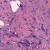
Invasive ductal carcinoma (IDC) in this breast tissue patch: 1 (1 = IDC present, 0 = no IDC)